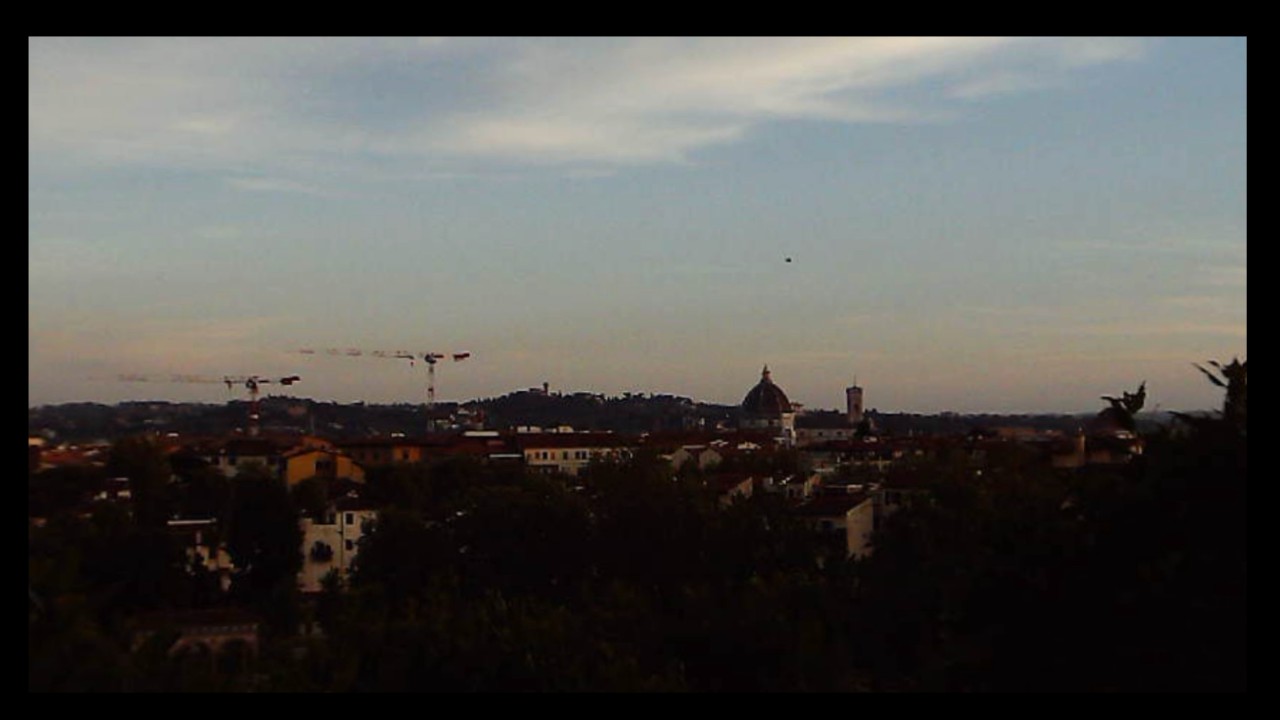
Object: Betafpv air75